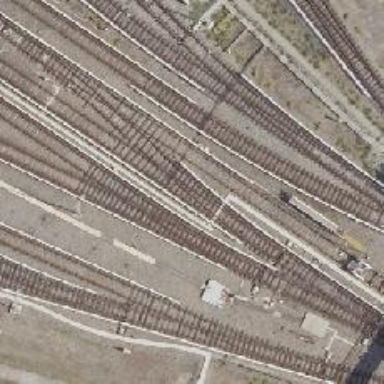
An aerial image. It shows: Yard area with electrified bottom rail.